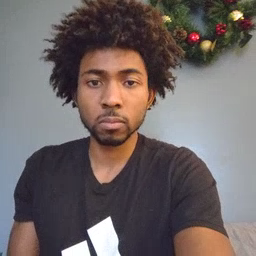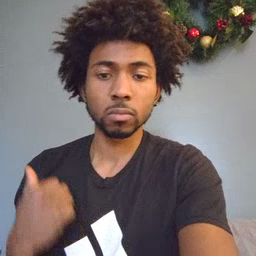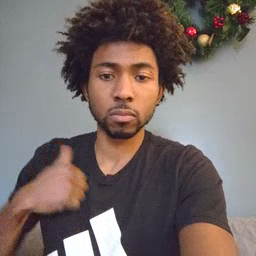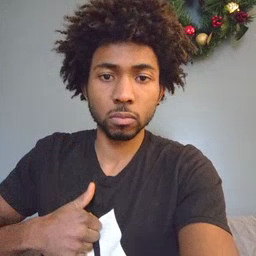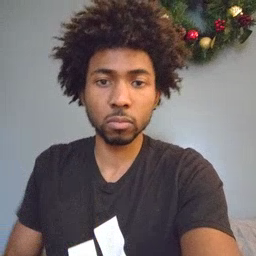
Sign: jacket